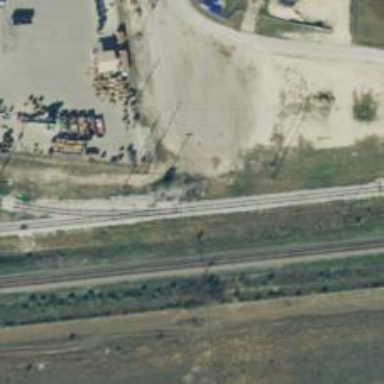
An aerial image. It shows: Abandoned railway.